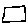
Label: square